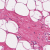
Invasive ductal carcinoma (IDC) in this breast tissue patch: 0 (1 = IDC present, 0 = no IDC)